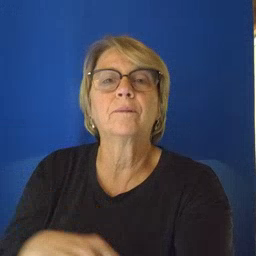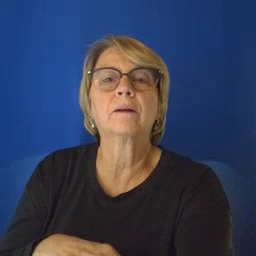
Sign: wolf